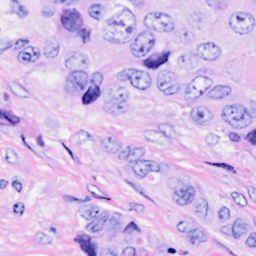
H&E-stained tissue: Breast